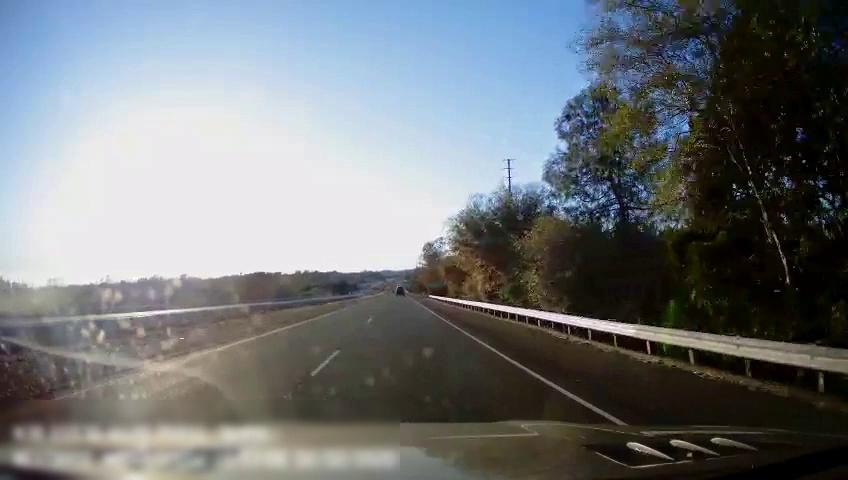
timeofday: Day
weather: Sunny
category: Drivable Space
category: Drivable Space
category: Lanes | Current Lane
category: Lanes | Current Lane
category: Lanes | Alternate Lane